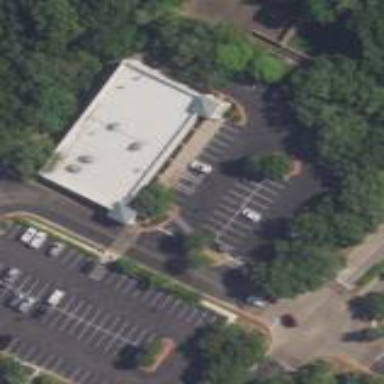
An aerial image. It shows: Clinic building offering healthcare services.